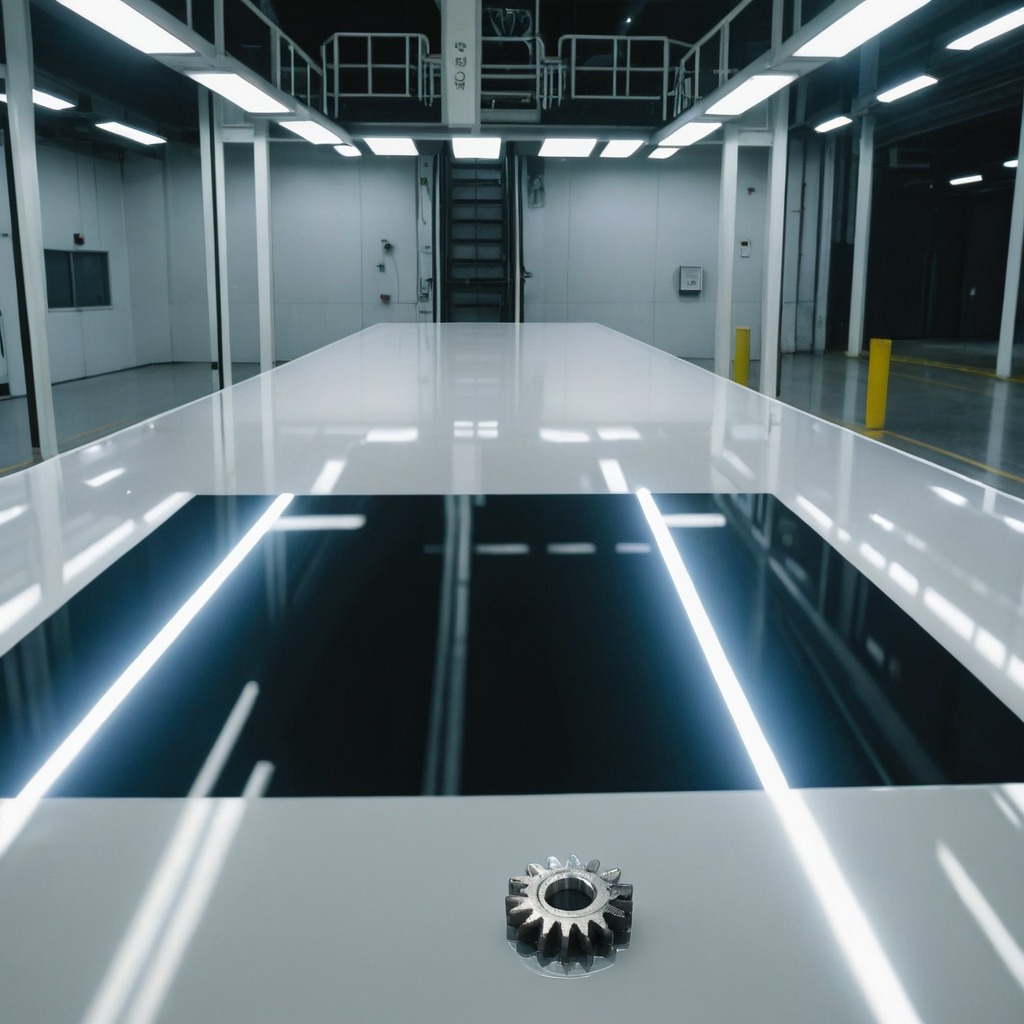
A steel gear with teeth is lying on a high-gloss table in a ship maintenance bay industrial lighting.